Aerial crown-view tile of a tropical tree (Barro Colorado Island, Panama), acquired 20250915:
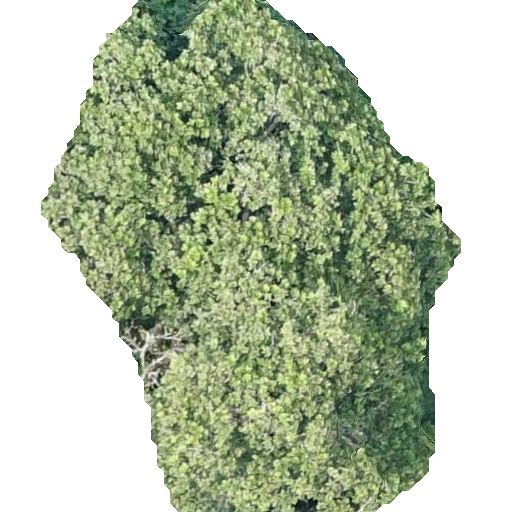
Species: Anacardium excelsum
GBIF accepted scientific name: Anacardium excelsum
Crown area: 226.034 m²